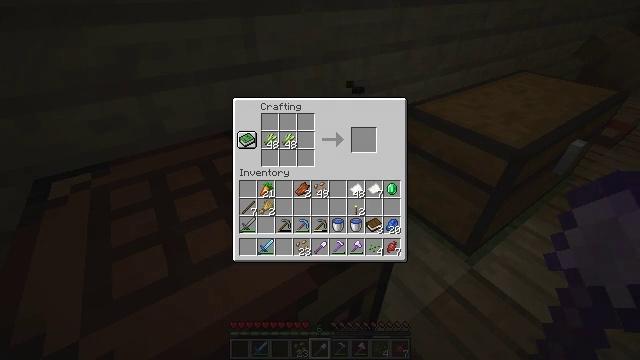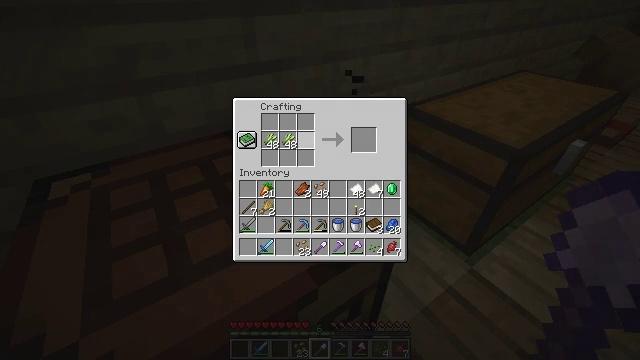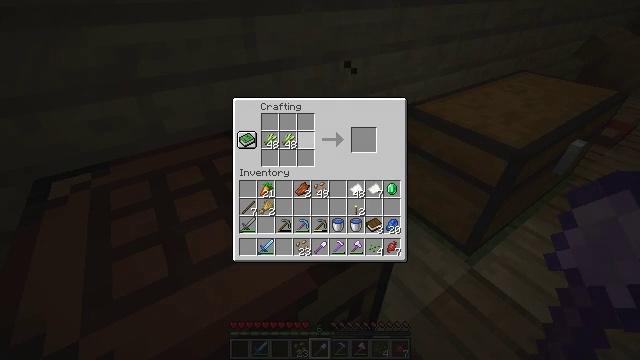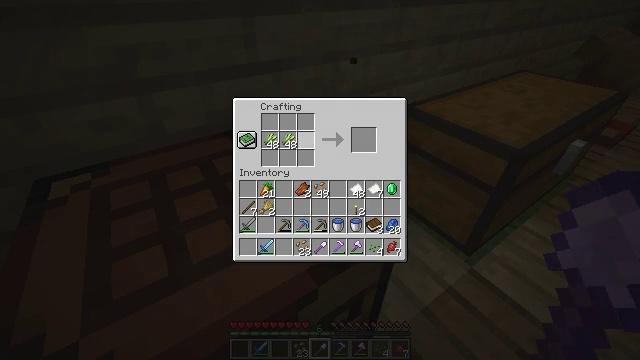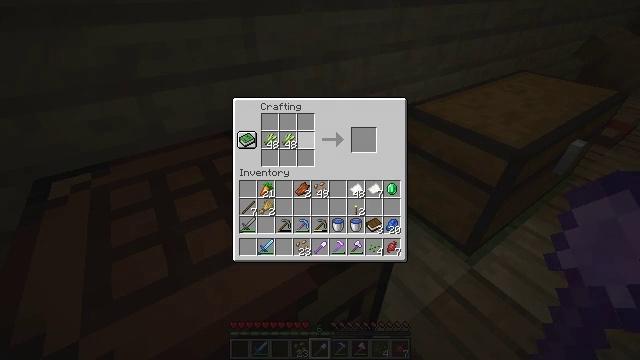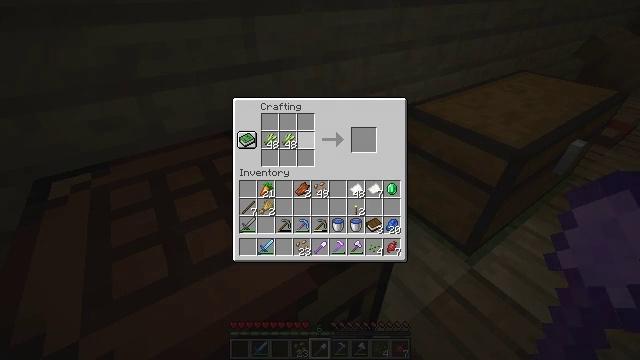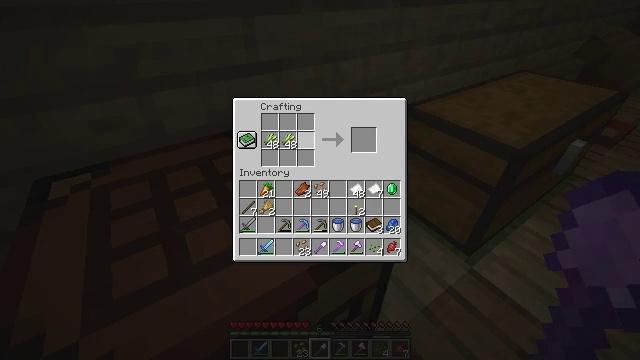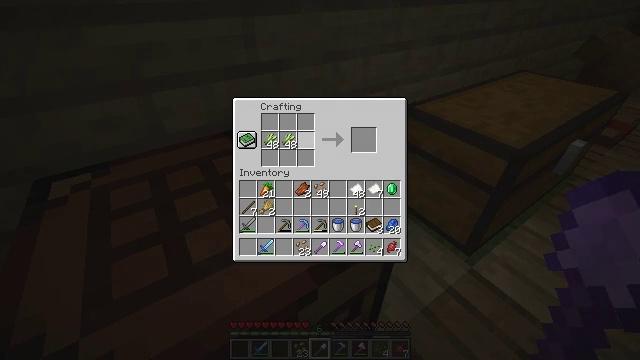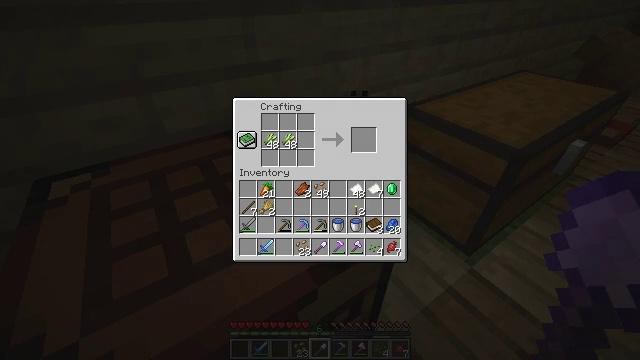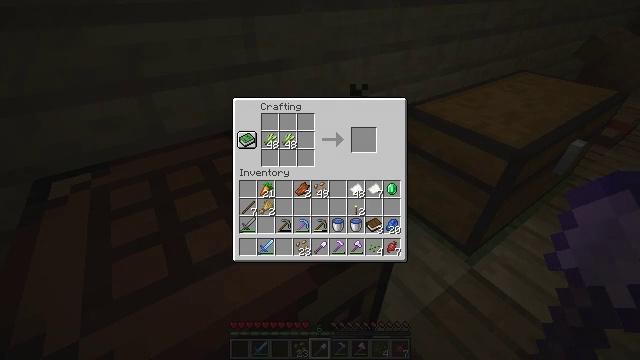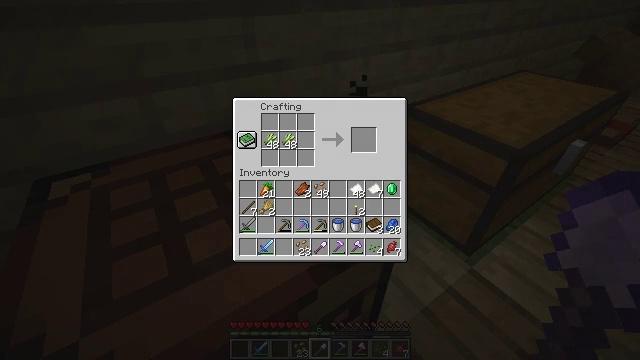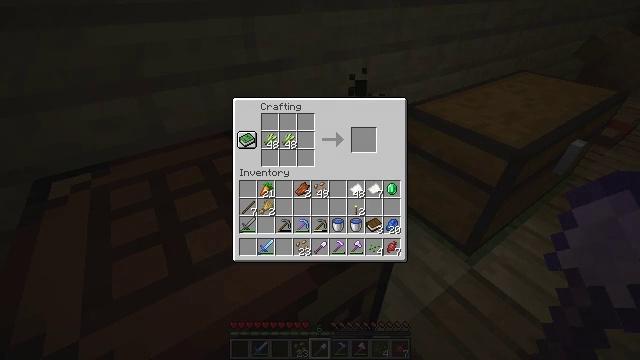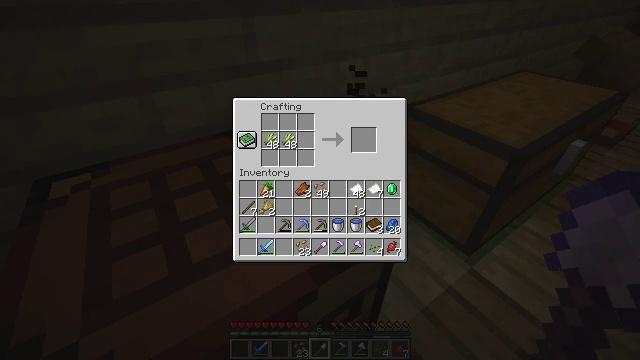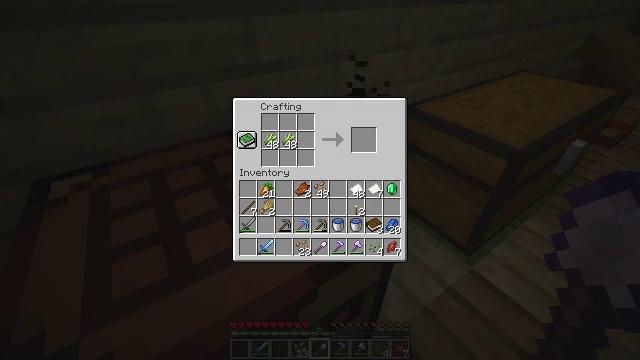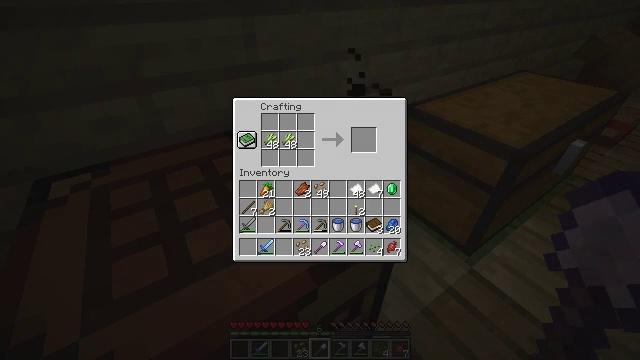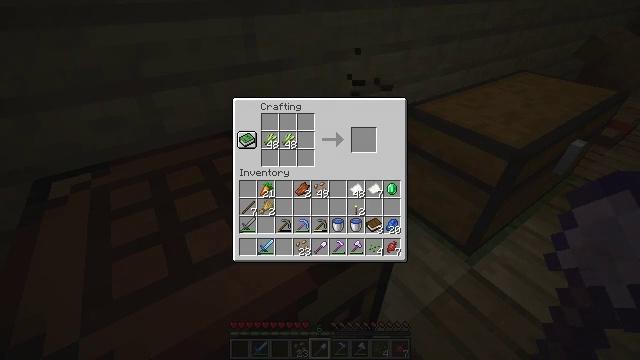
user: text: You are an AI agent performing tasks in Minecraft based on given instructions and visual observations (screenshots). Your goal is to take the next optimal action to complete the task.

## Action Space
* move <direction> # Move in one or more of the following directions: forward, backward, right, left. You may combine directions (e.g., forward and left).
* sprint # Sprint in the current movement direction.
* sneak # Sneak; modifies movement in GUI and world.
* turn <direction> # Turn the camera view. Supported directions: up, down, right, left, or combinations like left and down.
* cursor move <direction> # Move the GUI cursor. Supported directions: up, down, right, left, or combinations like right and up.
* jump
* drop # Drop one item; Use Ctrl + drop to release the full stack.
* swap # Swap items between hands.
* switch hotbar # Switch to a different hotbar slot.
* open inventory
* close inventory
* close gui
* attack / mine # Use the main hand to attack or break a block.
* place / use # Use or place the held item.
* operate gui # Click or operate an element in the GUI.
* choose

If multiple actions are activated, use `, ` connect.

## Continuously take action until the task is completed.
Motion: motion action
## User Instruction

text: Craft paper.
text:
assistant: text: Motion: no_op
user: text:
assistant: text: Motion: no_op
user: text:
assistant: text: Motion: no_op
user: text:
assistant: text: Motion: no_op
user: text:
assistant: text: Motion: no_op
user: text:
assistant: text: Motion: no_op
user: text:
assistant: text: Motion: no_op
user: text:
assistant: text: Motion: cursor move right and down
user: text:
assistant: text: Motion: cursor move right
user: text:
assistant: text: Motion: no_op
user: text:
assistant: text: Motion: no_op
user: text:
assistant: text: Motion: no_op
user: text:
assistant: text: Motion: no_op
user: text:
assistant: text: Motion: no_op
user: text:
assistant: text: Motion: no_op
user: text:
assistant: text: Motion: no_op
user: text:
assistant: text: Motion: no_op
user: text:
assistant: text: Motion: operate gui
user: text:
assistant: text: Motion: operate gui
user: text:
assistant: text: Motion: no_op
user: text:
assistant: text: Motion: no_op
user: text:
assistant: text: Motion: no_op
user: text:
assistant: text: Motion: no_op
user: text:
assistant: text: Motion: no_op
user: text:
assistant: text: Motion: no_op
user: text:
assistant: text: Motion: no_op
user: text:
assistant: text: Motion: no_op
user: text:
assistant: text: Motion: no_op
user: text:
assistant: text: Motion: no_op
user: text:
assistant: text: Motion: no_op